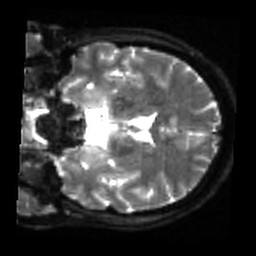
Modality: sbref
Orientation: coronal
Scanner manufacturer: siemens
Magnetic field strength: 3 T
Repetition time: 4 s
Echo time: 0.0594 s